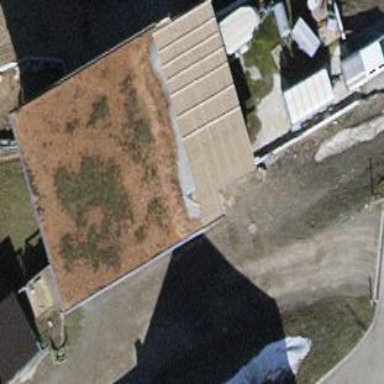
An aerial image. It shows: Farm auxiliary building.